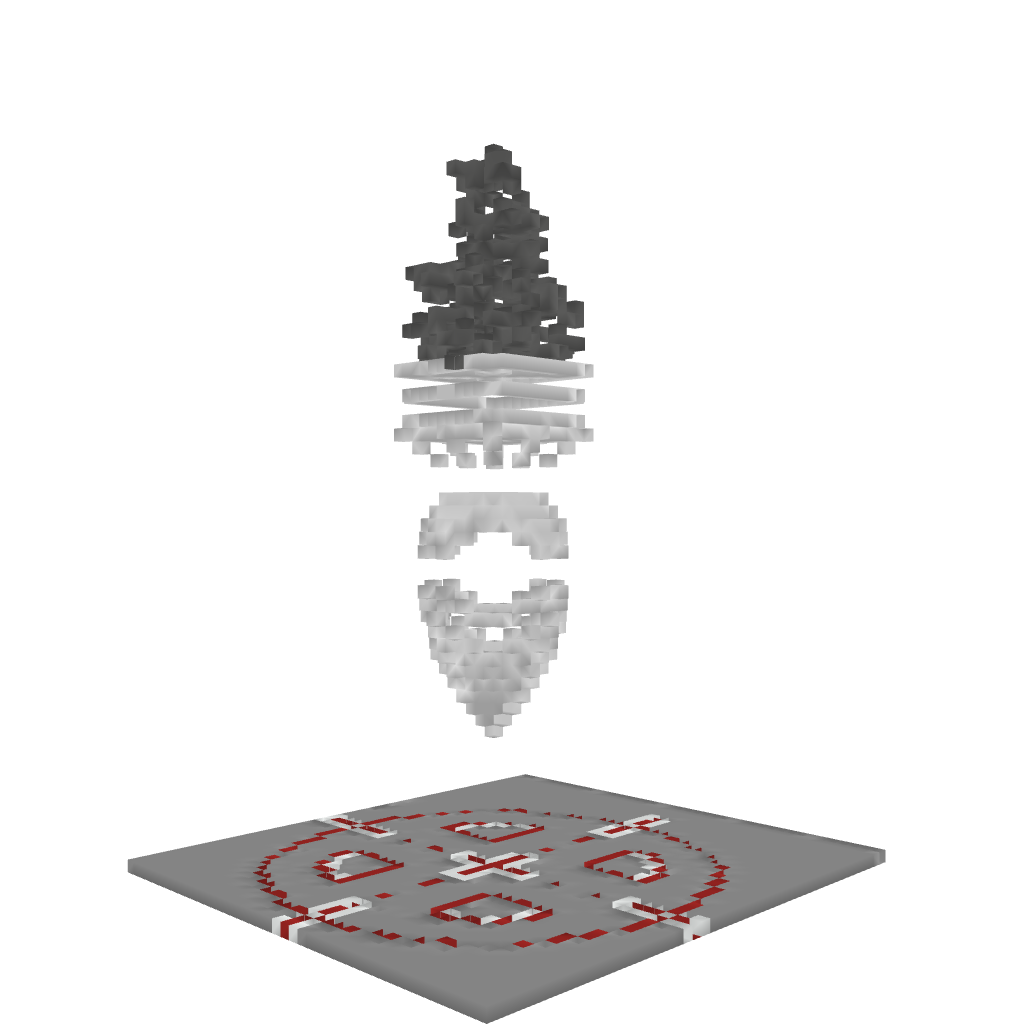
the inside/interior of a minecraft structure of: Bomb and Target